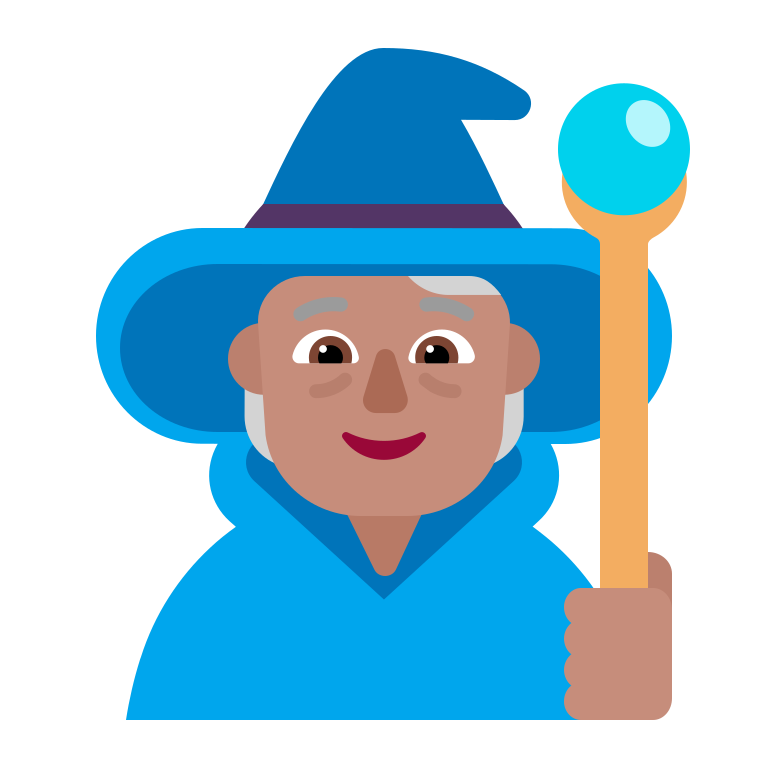
person mage flat